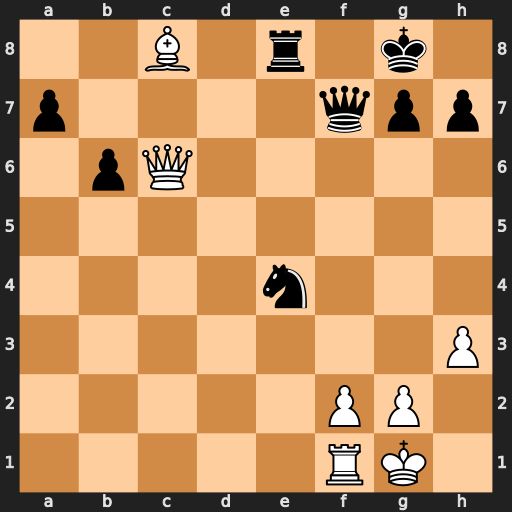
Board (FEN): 2B1r1k1/p4qpp/1pQ5/8/4n3/7P/5PP1/5RK1
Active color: w
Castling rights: -
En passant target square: -
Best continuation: Bd7 Nf6 Bxe8